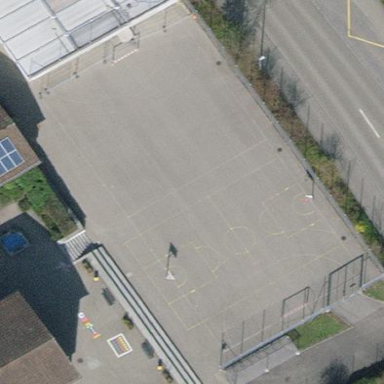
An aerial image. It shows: Asphalt soccer pitch for leisure land.